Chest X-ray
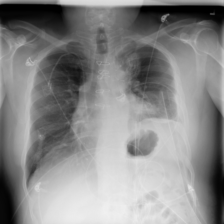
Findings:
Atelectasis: negative
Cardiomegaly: negative
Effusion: negative
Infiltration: negative
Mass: positive
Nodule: positive
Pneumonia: negative
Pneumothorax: negative
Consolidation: negative
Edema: negative
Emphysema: negative
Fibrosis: positive
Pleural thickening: positive
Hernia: negative